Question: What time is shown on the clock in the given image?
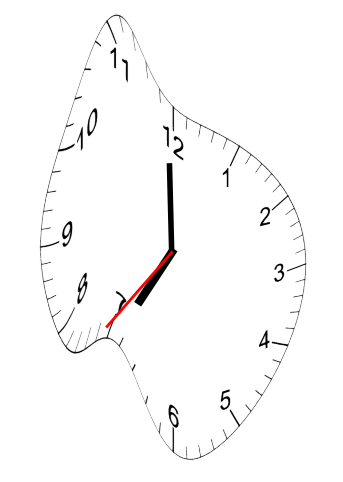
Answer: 06:59:36